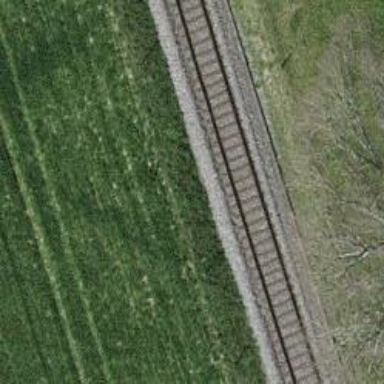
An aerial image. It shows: Single railway track with electrified contact line.